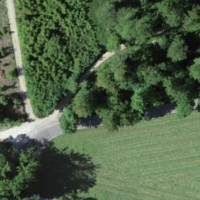
EUNIS habitat code: 41
Species observed at this site:
Euonymus europaeus